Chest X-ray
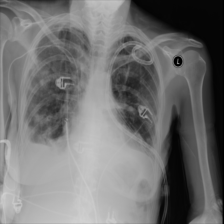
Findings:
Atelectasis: positive
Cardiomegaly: negative
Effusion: negative
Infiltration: negative
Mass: negative
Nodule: negative
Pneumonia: negative
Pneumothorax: negative
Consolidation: positive
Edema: negative
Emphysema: negative
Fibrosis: negative
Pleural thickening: negative
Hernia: negative